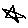
Label: star